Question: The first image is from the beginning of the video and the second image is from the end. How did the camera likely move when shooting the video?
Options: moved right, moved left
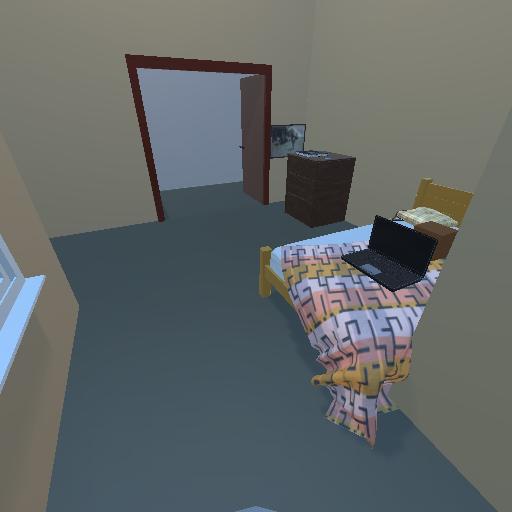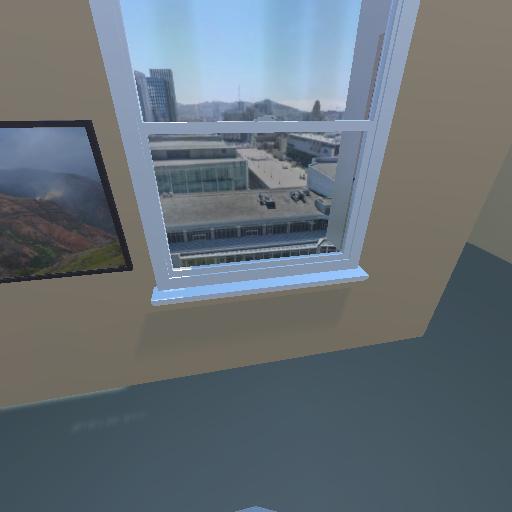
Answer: moved right